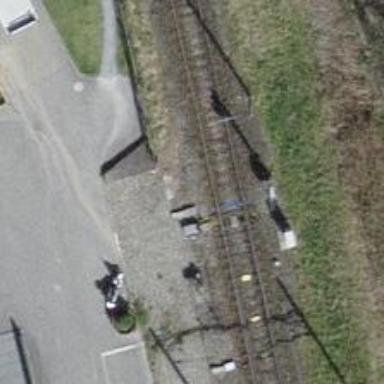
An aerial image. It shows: Railway switch.